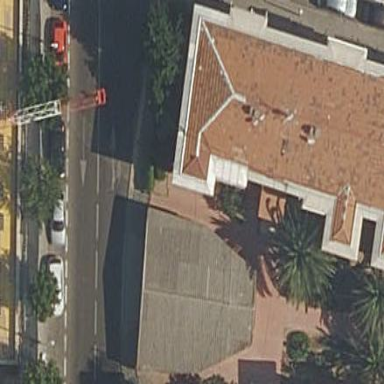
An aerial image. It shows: Garage building.